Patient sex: M
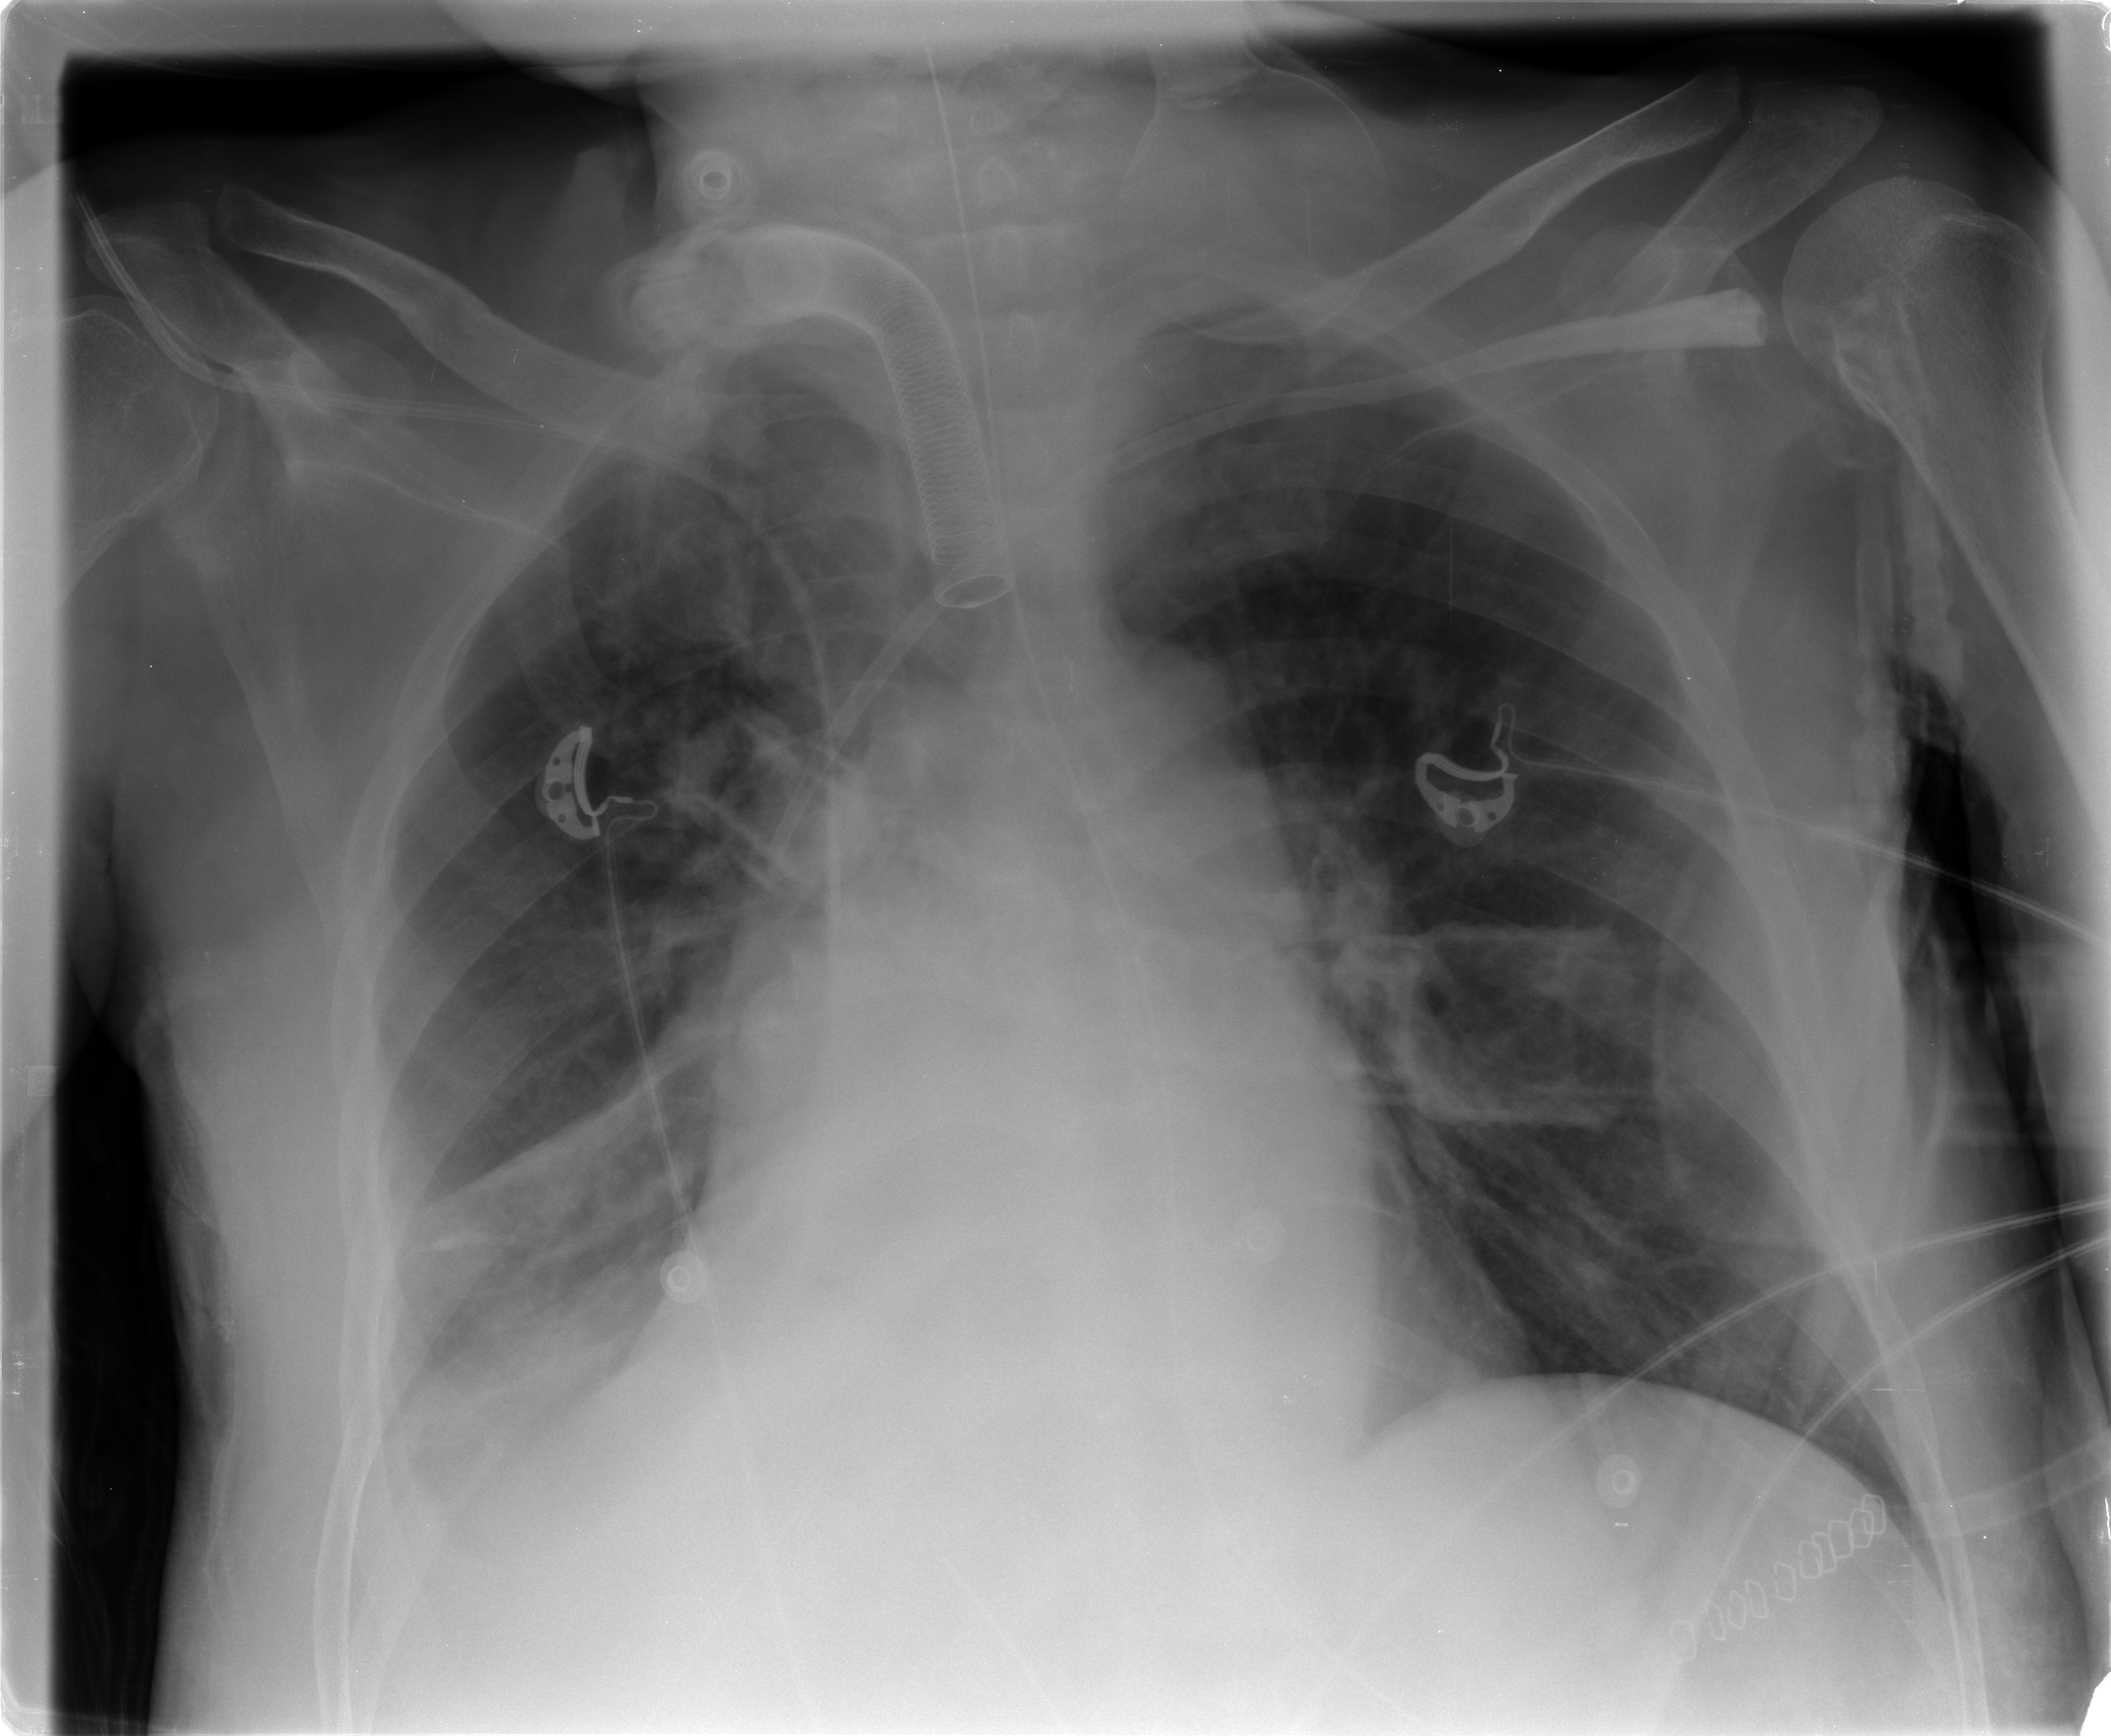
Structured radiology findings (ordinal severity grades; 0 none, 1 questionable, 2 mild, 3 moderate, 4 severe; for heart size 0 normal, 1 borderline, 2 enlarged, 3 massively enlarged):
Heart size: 2
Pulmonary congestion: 2
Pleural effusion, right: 3
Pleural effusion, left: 0
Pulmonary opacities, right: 2
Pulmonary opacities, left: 0
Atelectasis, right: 2
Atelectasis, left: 2